Question: How to assign templates to the _standard values programatically?.There is one template under Size folder.I want to add the item in the Employees _Standard values through insert option.
Steps:
1.Select the _Standard values of Employees Template.
2.add TeamSize template as follows [Click on the "Configure" >>Assign>>TeamSize
The above is manual process.I want to achieve the same using programmatically.
Just tell some sample idea alone.Rough snippet is enough.
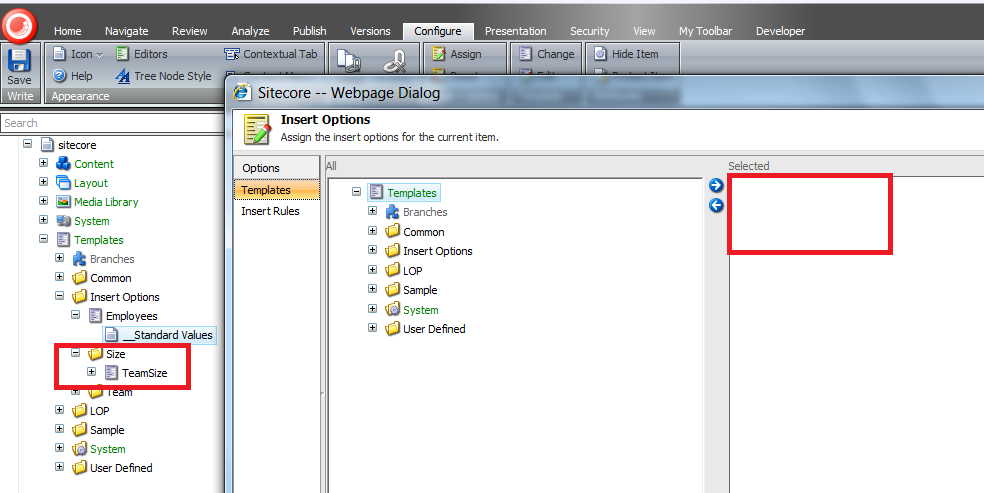
Answer: I see you didn't take the advice of everyone who replied to your previous question
<URL>
This really does sound like a bad idea, but if you genuinely have a good reason for this approach then the answer is very similar to that of your other question. In this case you just use the 'Insert Options' field:
'''
Sitecore.Data.Database db = Sitecore.Configuration.Factory.GetDatabase("master");
Item standardValItem = db.GetItem("/sitecore/templates/Insert Options/Employees/__Standard Values");
Item teamSizeTemplate = db.GetItem("/sitecore/templates/Insert Options/Size/TeamSize");
using (new Sitecore.SecurityModel.SecurityDisabler())
{
try
{
standardValItem.Editing.BeginEdit();
standardValItem[Sitecore.FieldIDs.Branches] = teamSizeTemplate.ID.ToString();
}
finally
{
standardValItem.Editing.EndEdit();
}
}
'''